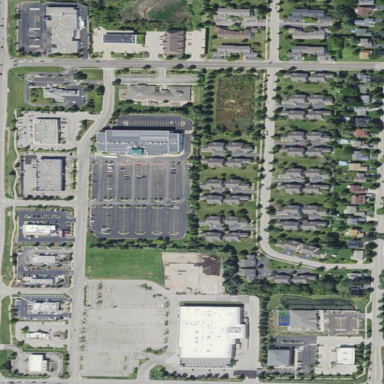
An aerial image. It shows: Retail area.